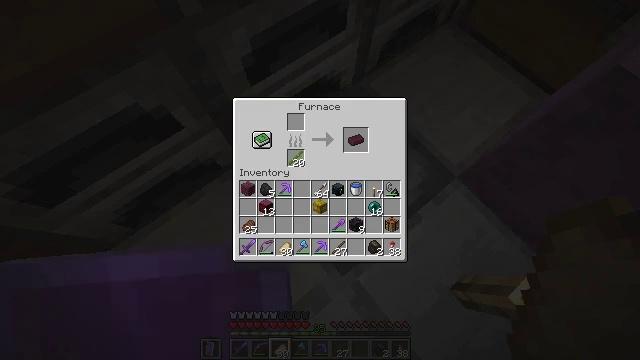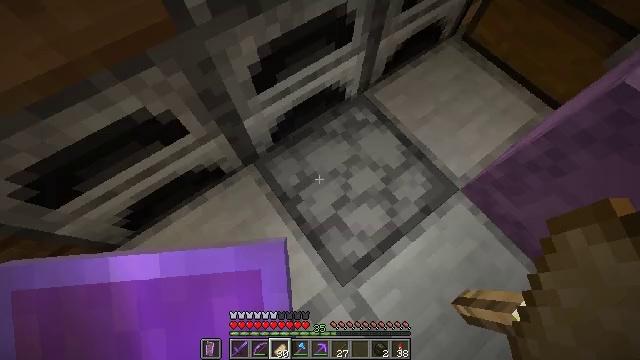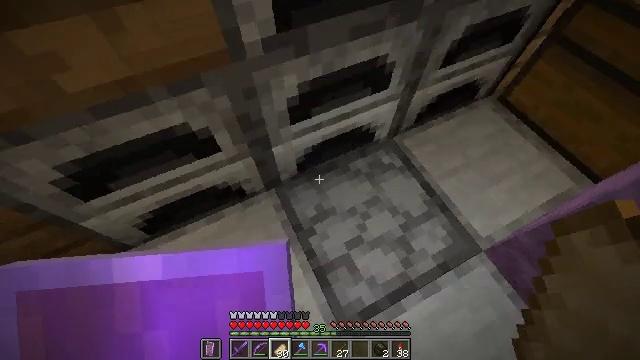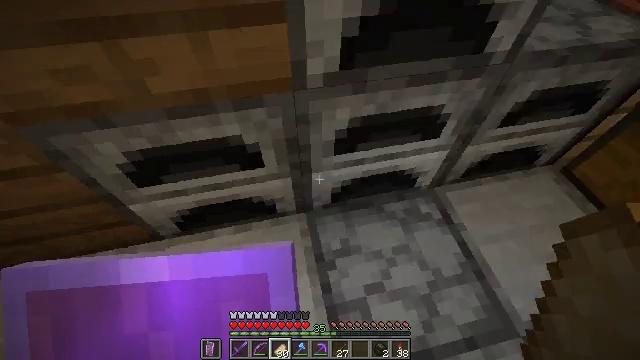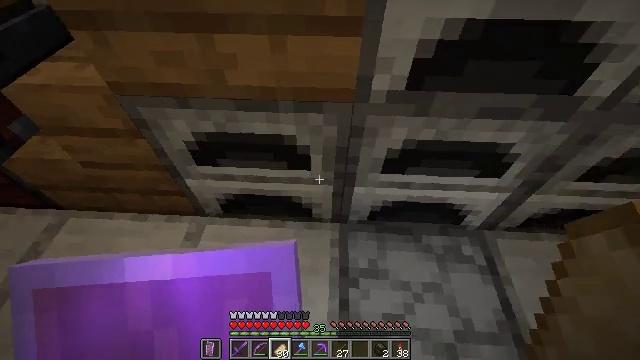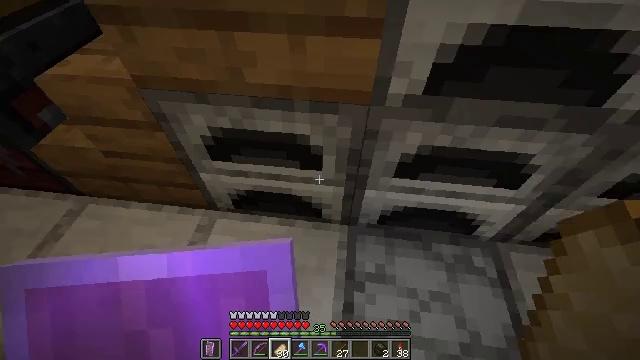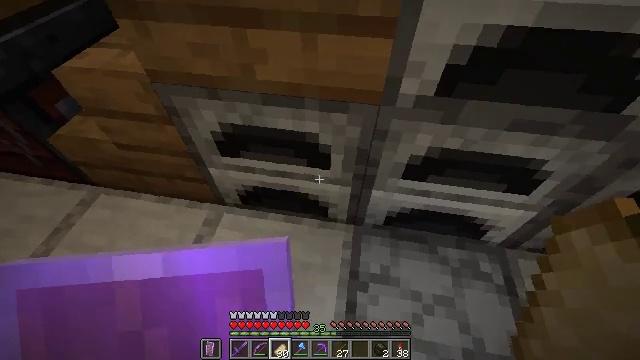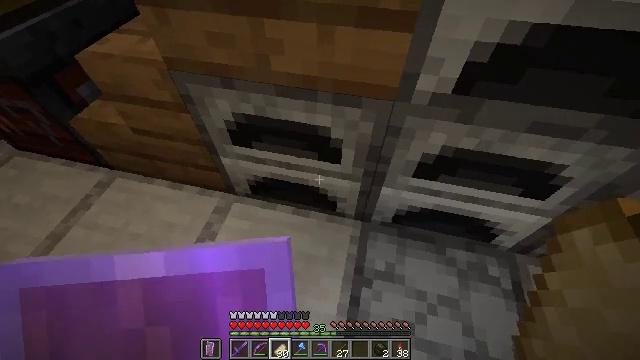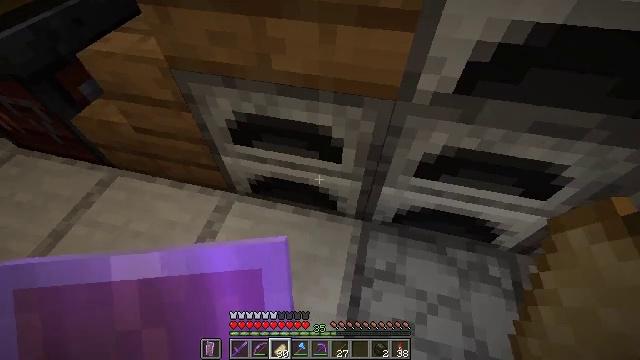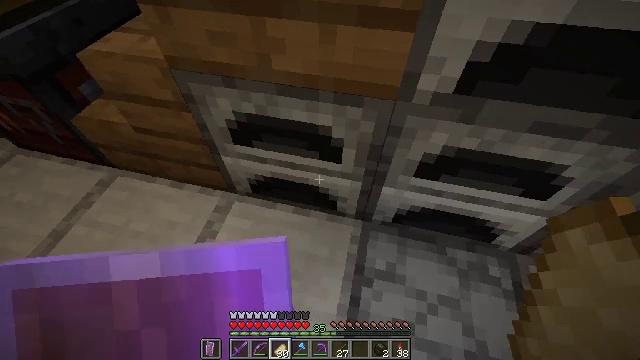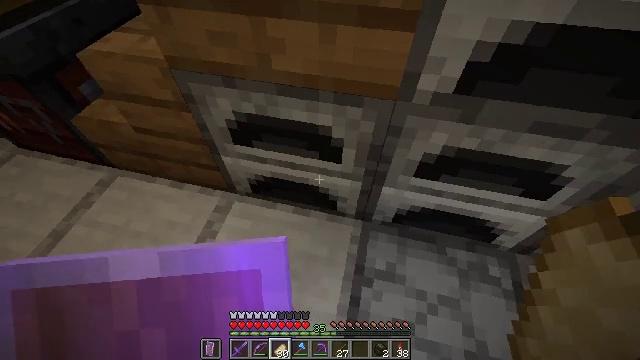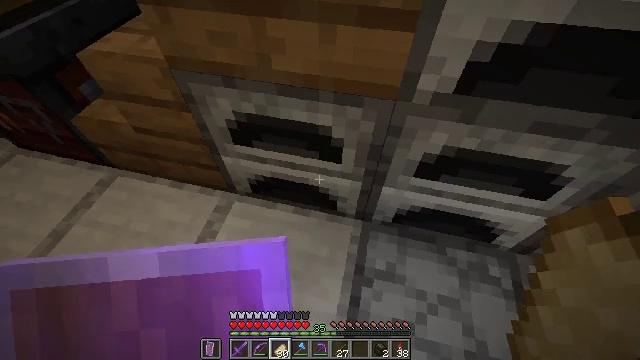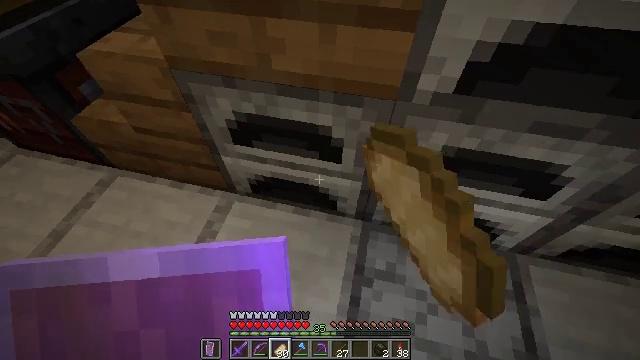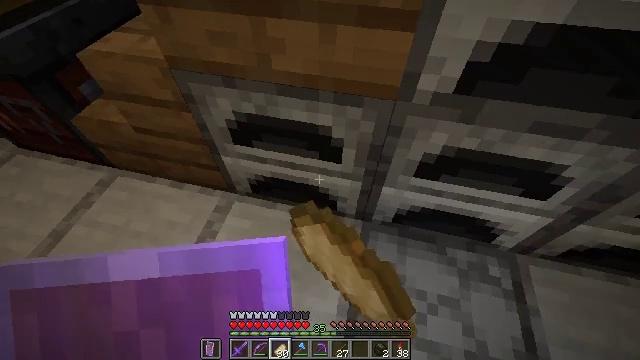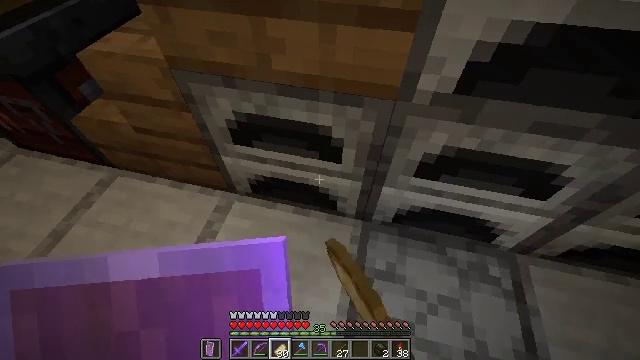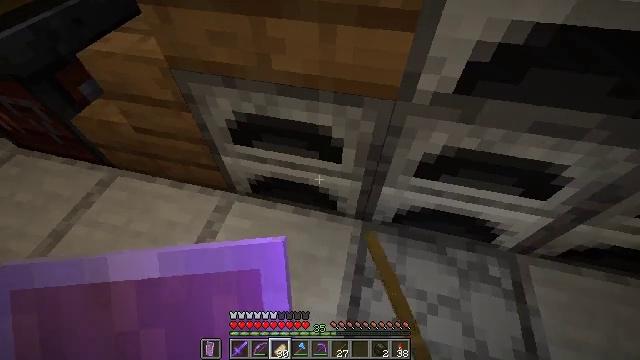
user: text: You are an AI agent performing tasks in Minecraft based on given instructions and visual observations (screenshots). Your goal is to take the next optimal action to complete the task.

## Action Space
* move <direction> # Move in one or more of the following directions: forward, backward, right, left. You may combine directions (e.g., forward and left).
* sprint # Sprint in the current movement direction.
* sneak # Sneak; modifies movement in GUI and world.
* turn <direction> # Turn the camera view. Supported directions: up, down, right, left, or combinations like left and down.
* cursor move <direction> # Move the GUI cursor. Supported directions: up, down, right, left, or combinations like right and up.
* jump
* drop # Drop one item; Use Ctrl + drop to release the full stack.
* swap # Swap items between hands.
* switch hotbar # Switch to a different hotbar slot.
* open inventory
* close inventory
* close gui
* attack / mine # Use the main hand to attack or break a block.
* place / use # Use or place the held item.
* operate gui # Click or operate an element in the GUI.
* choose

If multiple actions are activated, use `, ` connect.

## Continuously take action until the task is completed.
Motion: motion action
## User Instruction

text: Reuse the magenta shulker box by mining it.
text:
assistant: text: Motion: turn left and up
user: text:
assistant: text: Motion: turn left and up
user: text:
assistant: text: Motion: turn left and up
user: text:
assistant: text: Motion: turn left and up
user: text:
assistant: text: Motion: turn left
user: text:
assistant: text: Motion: turn left
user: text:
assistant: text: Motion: turn left and down
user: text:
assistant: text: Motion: no_op
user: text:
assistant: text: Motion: no_op
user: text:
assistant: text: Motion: no_op
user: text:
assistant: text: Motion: use / place
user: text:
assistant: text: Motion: use / place
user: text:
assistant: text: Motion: use / place
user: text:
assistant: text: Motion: no_op
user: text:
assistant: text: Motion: no_op
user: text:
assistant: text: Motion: no_op
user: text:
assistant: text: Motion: no_op
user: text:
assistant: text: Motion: no_op
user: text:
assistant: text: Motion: no_op
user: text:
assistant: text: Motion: no_op
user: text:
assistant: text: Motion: no_op
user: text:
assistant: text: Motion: no_op
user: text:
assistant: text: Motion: no_op
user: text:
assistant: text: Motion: no_op
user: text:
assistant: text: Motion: no_op
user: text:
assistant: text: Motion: no_op
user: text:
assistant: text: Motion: no_op
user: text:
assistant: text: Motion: no_op
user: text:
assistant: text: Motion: no_op
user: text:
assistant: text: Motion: no_op